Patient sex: F
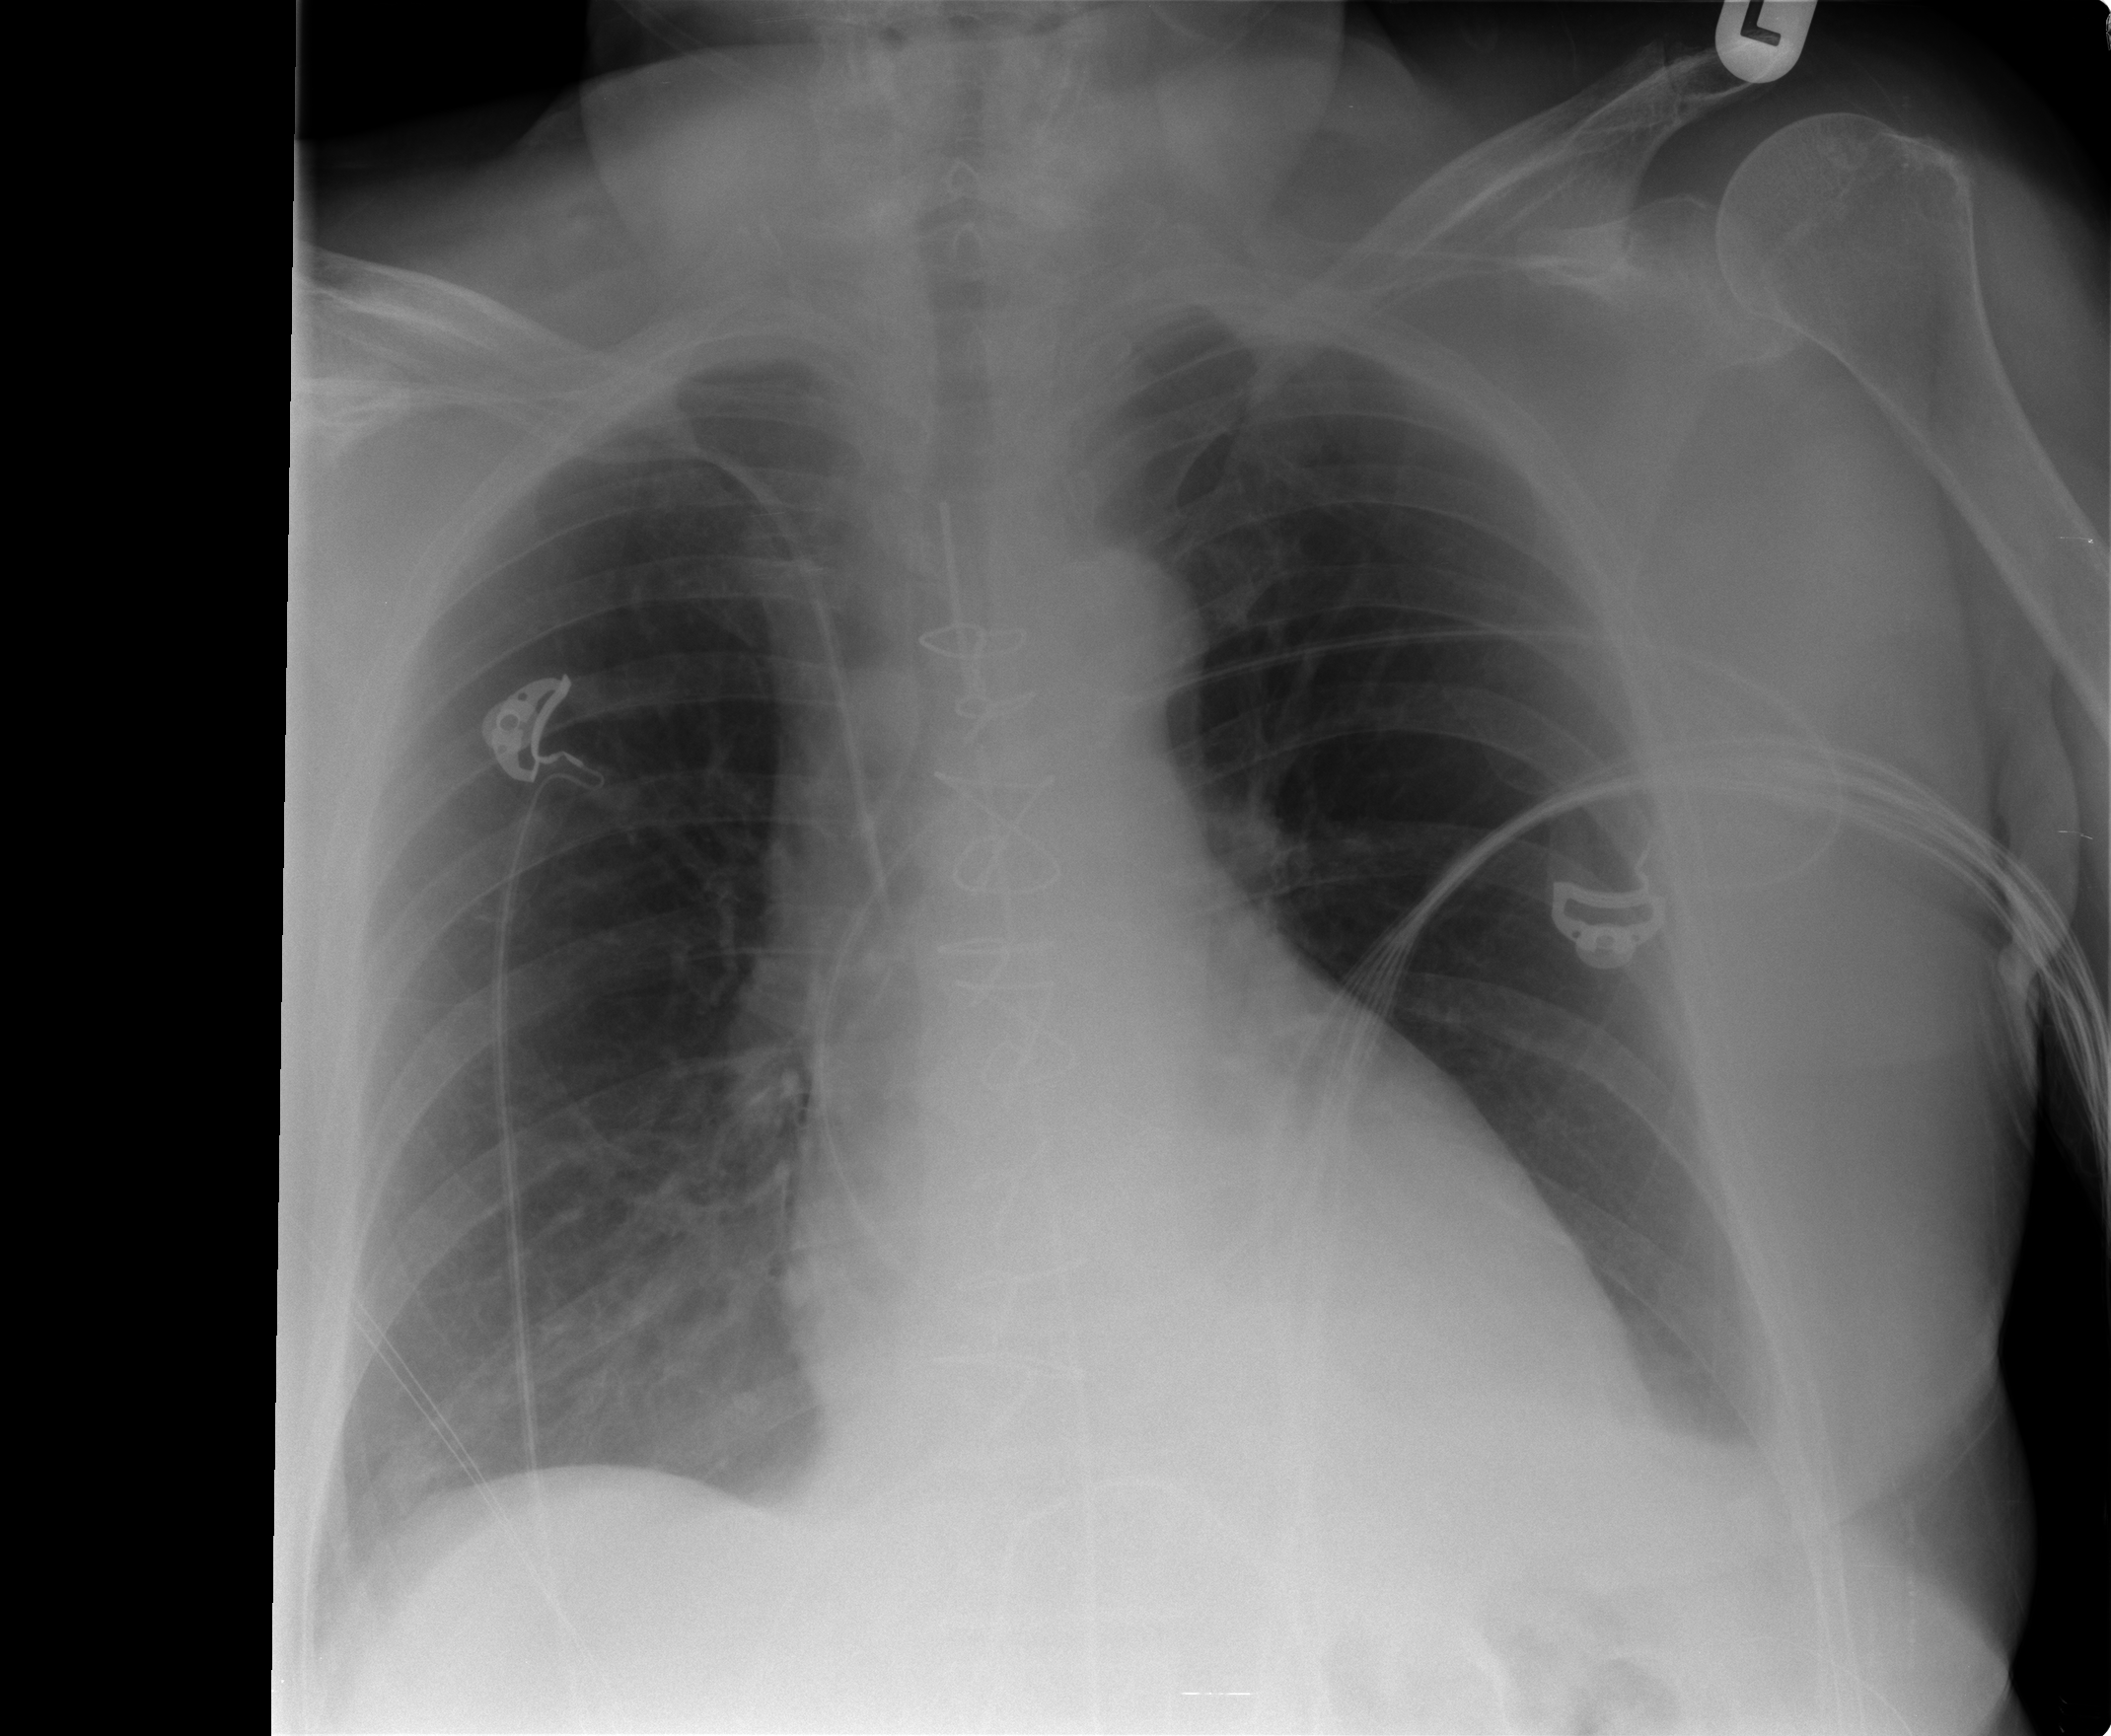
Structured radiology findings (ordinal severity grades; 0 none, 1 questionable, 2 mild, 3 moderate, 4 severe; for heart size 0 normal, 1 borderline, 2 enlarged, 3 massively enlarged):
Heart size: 1
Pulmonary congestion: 0
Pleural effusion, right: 1
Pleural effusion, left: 1
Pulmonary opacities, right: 0
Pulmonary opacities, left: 0
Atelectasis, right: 2
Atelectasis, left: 2